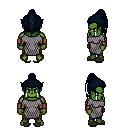
a pixel art fantasy rpg character, male body template, orc, green skin, chain mail, magenta pants, raven long topknot hairstyle, leather bracers, gray slippers, four views (front, back, left, right), 2x2 character sprite sheet, small pixel art, hard edges, no anti-aliasing